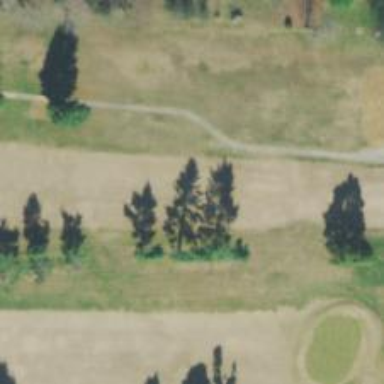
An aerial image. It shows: Golf hole.